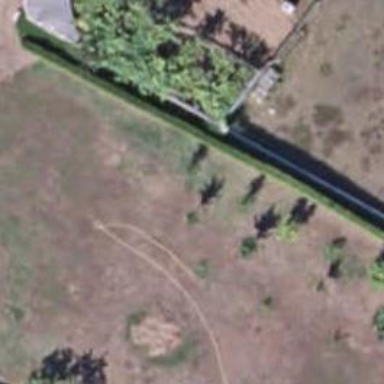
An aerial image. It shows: Fence is in the image.